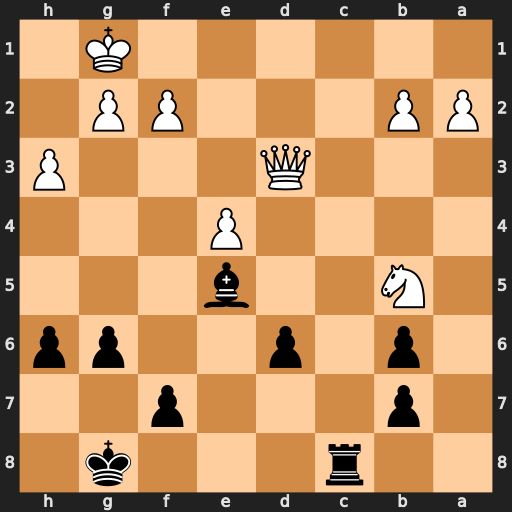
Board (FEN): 2r3k1/1p3p2/1p1p2pp/1N2b3/4P3/3Q3P/PP3PP1/6K1
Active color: b
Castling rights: -
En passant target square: -
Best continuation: Rc1+ Qf1 Bh2+ Kxh2 Rxf1